Question: Error Installing Python on Mac OSX:

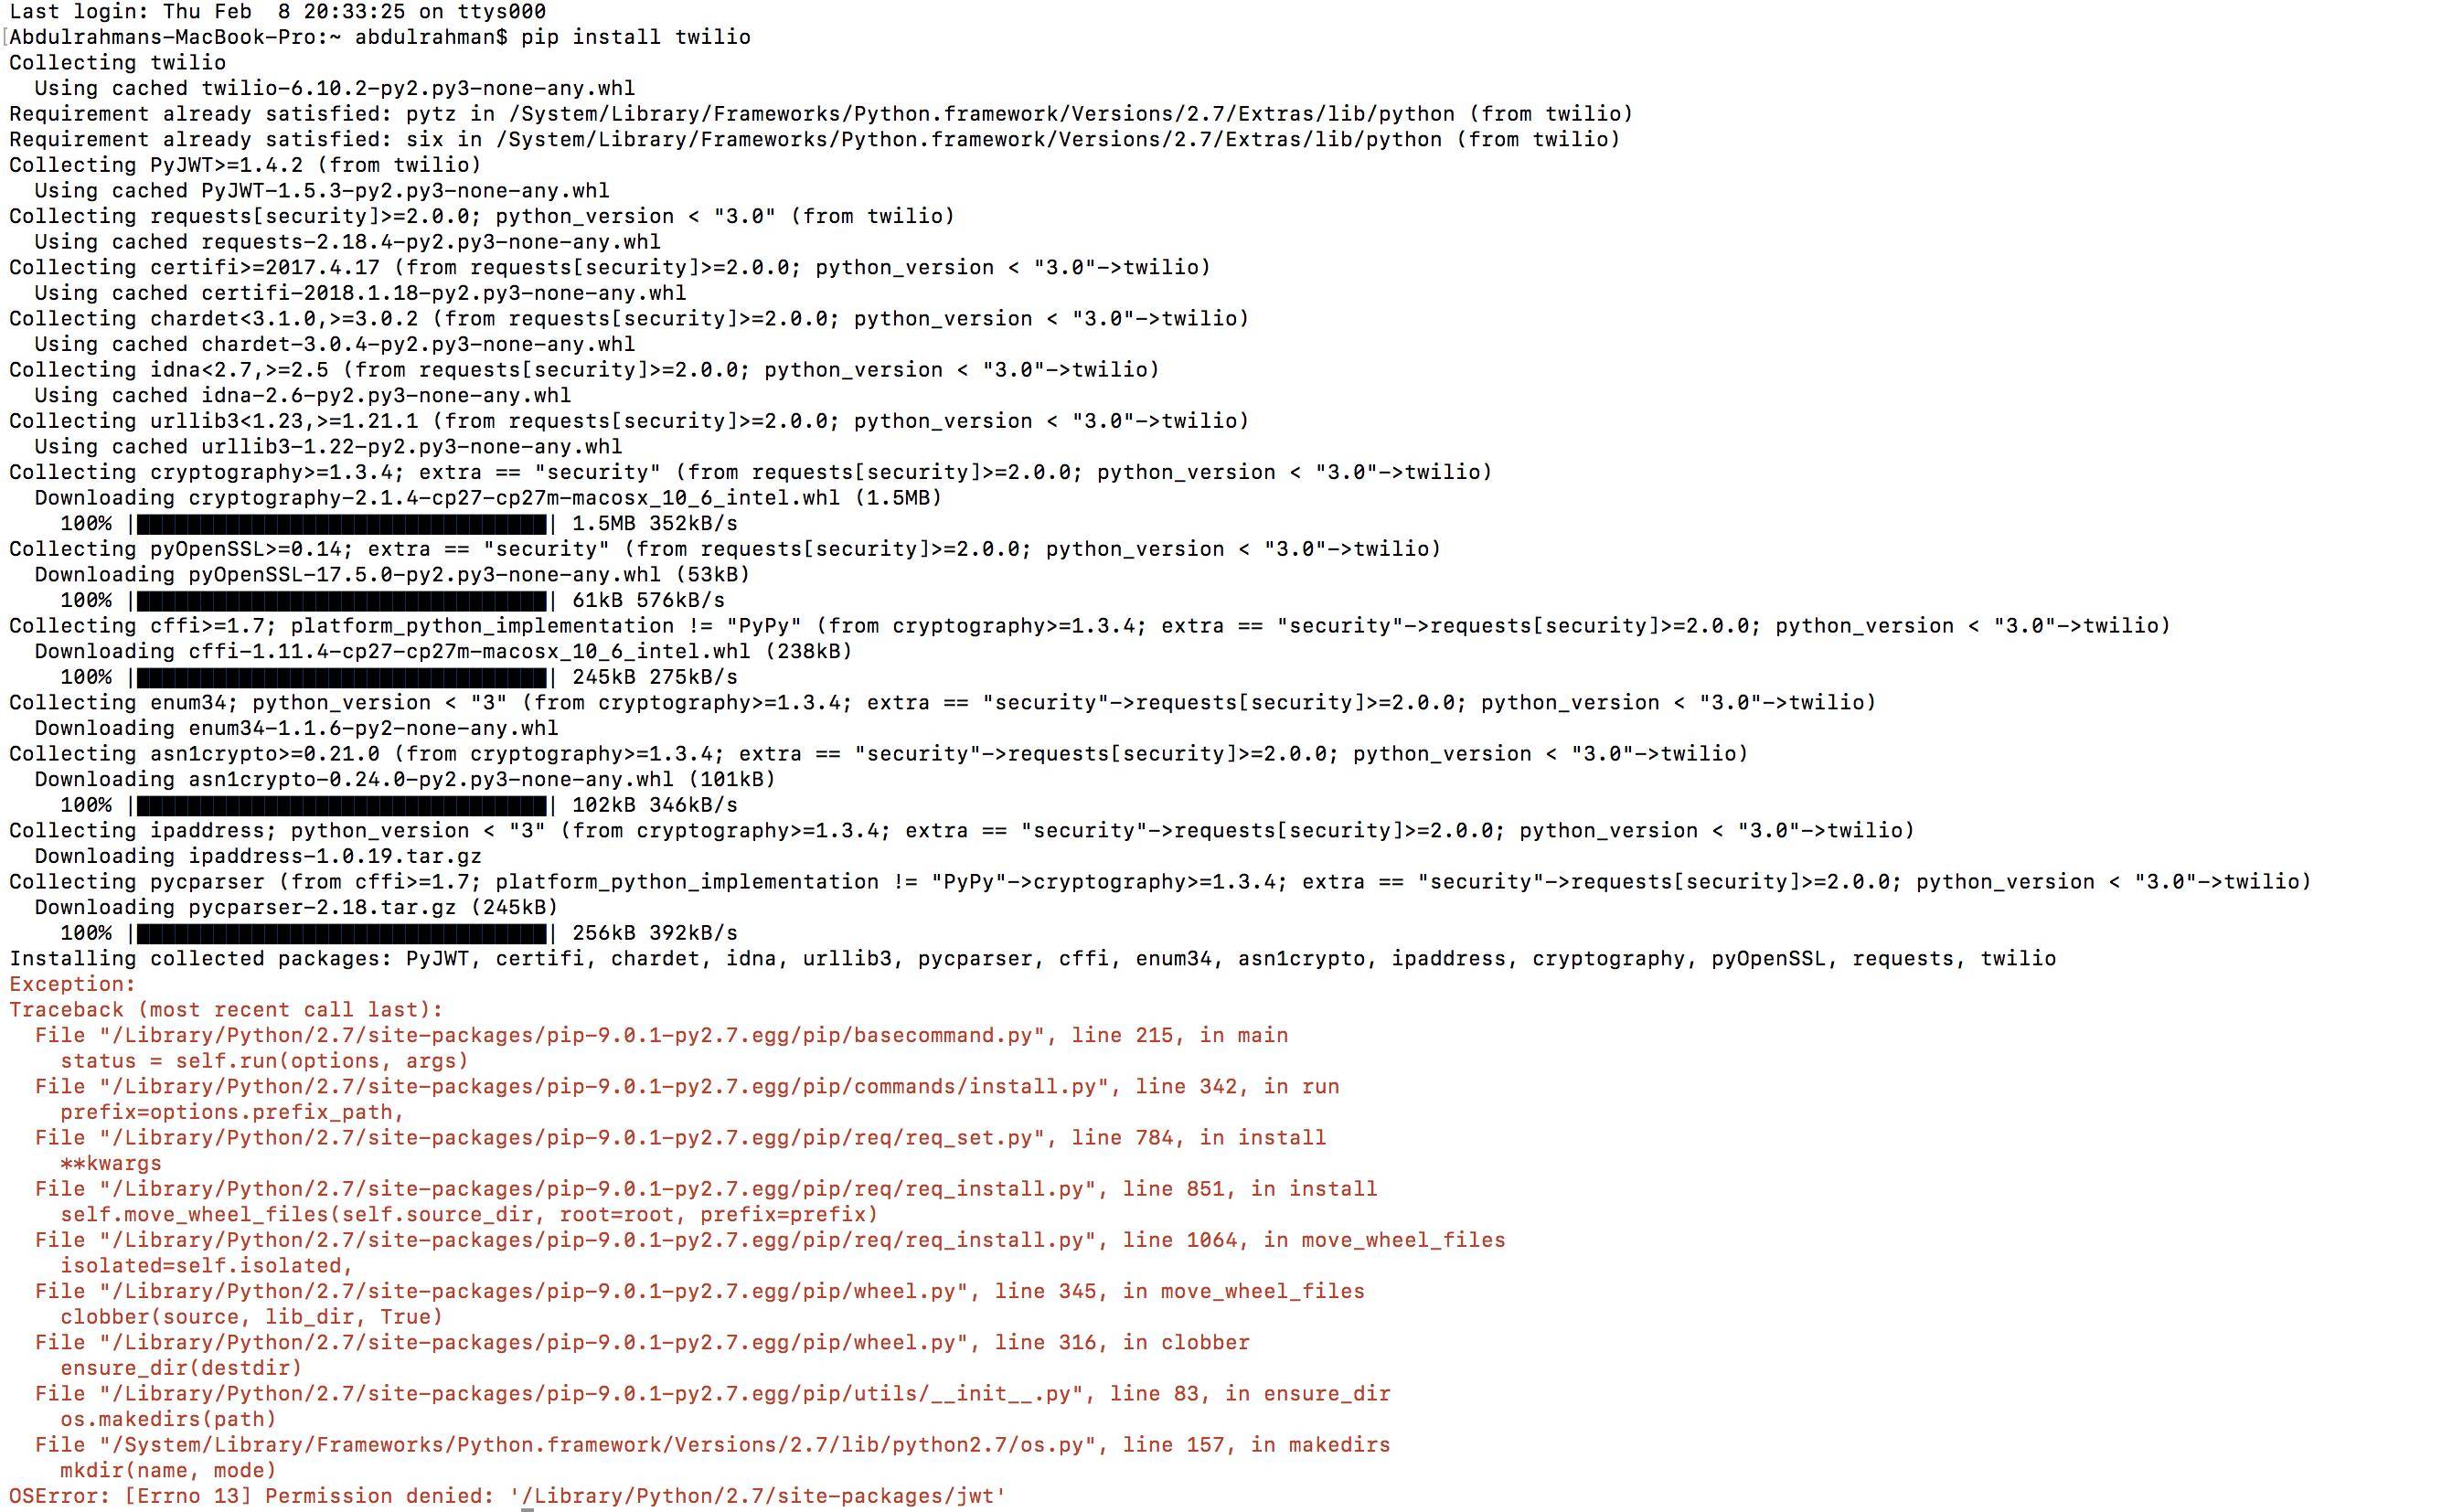
Answer: You probably don't have write permission on the folders.
Try 'sudo pip install twilio'